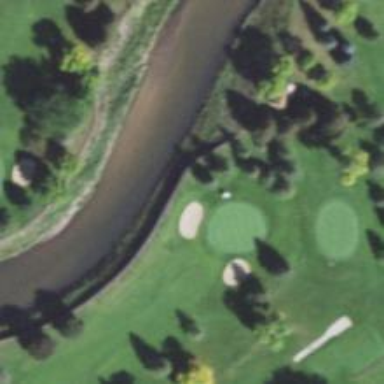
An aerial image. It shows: Golf hole on golf course.